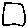
Label: square